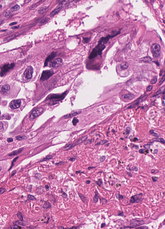
Tumor epithelial tissue: yes
Tumor-associated stroma tissue: yes
Normal tissue: no